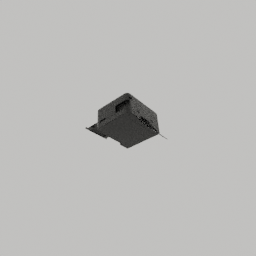
Label: electronics